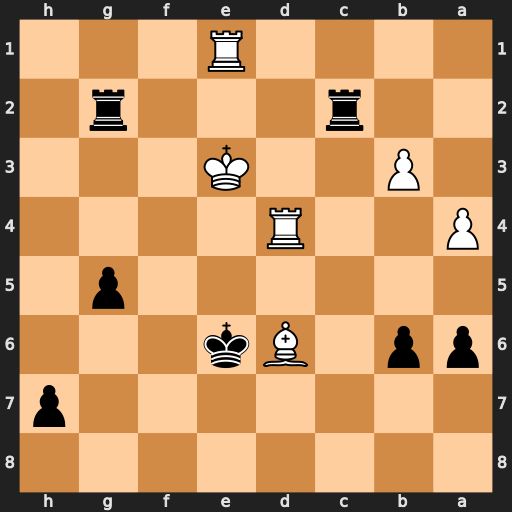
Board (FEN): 8/7p/pp1Bk3/6p1/P2R4/1P2K3/2r3r1/4R3
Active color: b
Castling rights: -
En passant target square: -
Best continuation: Rc3+ Rd3 Rxd3+ Kxd3+ Kxd6